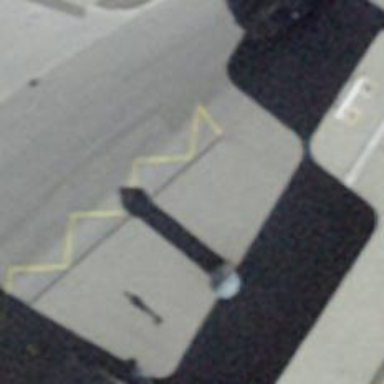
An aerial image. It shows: Bus stop with platform for public transport.